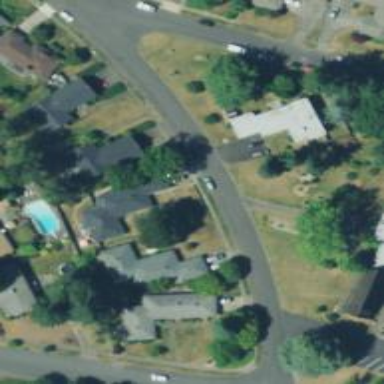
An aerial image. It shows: Residential road with sidewalk on the left side.